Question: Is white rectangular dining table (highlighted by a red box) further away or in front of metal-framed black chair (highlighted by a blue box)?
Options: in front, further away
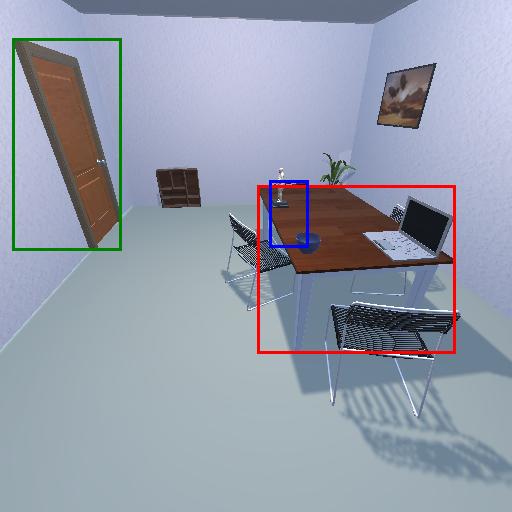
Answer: in front